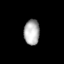
Tissue: lung
Cell type: Epithelial cells
Senescence score: 0.2291
Nuclear area (px): 384
Mean DAPI intensity: 176.039